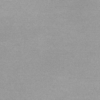
Label: dusty